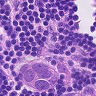
Metastatic tissue present: no